Question: Am trying to create a doc (very very basic) using 2-legged OAuth (<URL> - in my web server.
Here's the code:
'''
!* Clicked: Run Btn *
ThisWebClient.SetAllHeadersDefault()
ThisWebClient.HeaderOnly = 0
ThisWebClient.Host = 'http://docs.google.com'
ThisWebClient.ContentType = 'application/atom+xml'
ThisWebClient.Authorization = 'OAuth oauth_version="1.0", '&|
'oauth_nonce="'&today()&clock()&'", '&|
'oauth_timestamp="'&clock()&'", '&|
'oauth_consumer_key="..google user content string..", '&|
'oauth_signature_method="HMAC-SHA1", '&|
'oauth_signature="..signature string.."'
ThisWebClient.Post('https://docs.google.com/feeds/documents/private/full?xoauth_requestor_id=stu.a%40sandersnoonan.com',|
'<atom:entry xmlns:atom="http://www.w3.org/2005/Atom"><atom:category scheme="http://schemas.google.com/g/2005#kind" '&|
'term="http://schemas.google.com/docs/2007#document" /><atom:title>SNIPS Stuff</atom:title></atom:entry>')
'''
(screenshot taken, initially posted)

-- This is my first go with OAuth and using Google APIs for development, so I might have missed something VERY simple.
Any ideas?
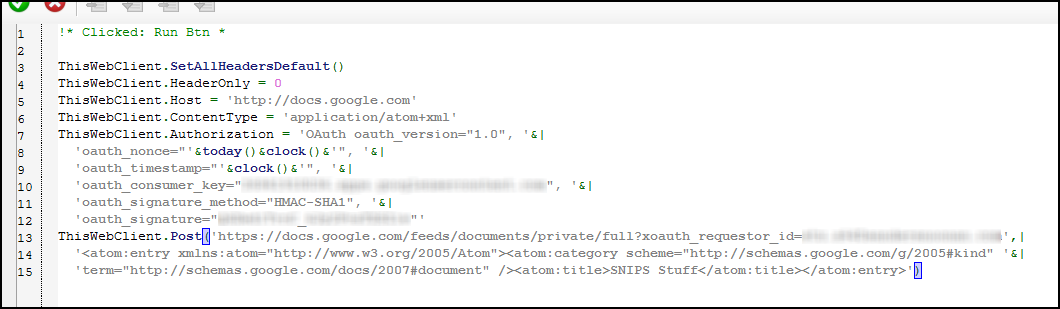
Answer: The <URL> can't be hardcoded into your code. It is for each request calculated using HMAC-SHA1 and dependent on your timestamp, nonce, etc.
Google also has <URL> for the signing step.